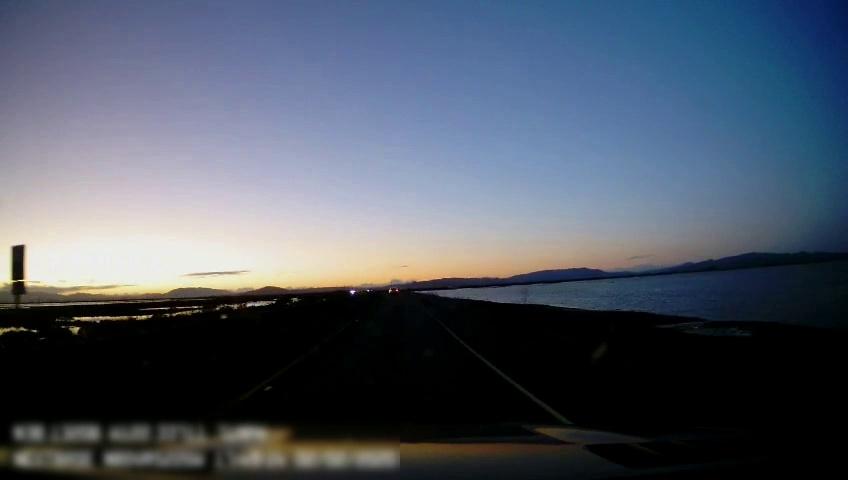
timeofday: Dusk/Dawn/Twilight
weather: Sunny
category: Drivable Space
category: Vehicles | Car
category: Lanes | Current Lane
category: Lanes | Current Lane